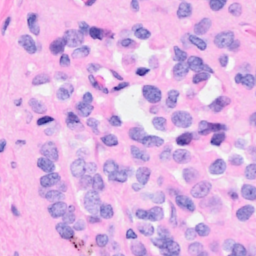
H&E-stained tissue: Breast